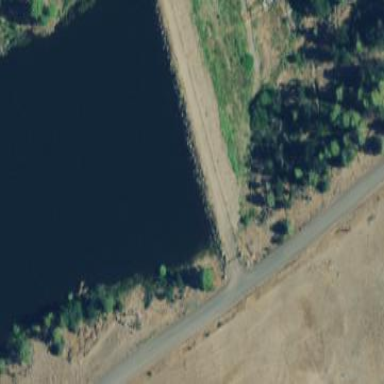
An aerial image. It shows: Dam along waterway.